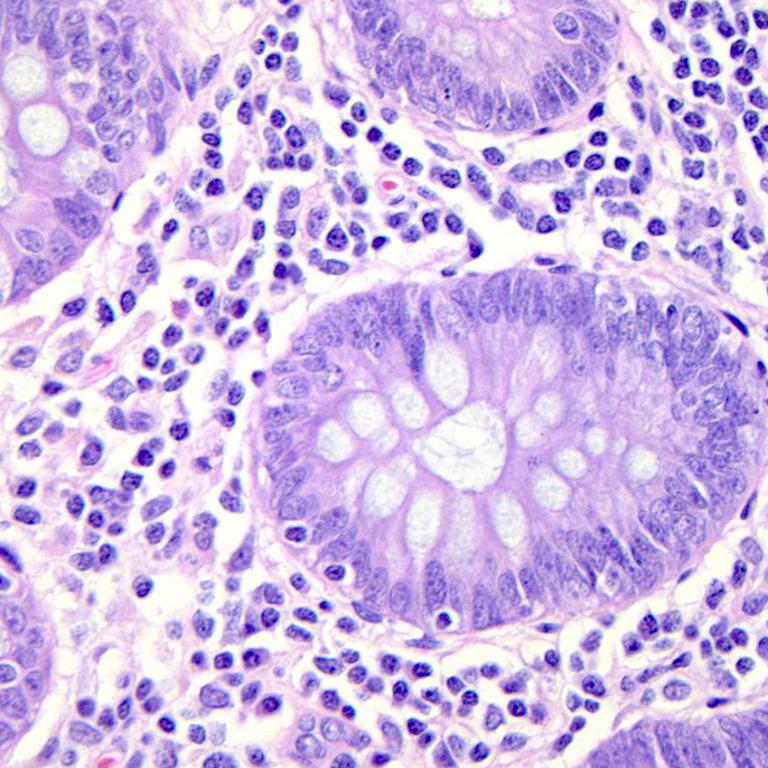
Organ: colon
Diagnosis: benign